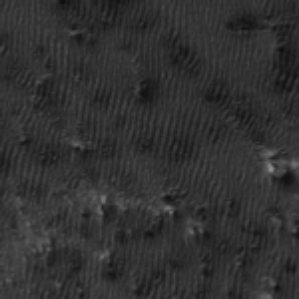
Label: frost